Field crop: maize
Growth stage: 2
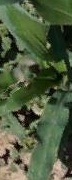
Species: maize